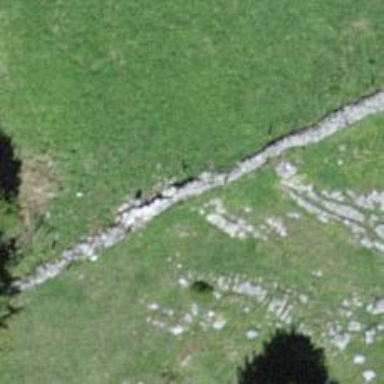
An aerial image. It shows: Wall made of dry stone.